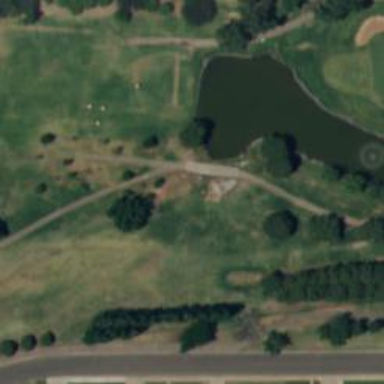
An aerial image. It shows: Well-maintained golf cart path.